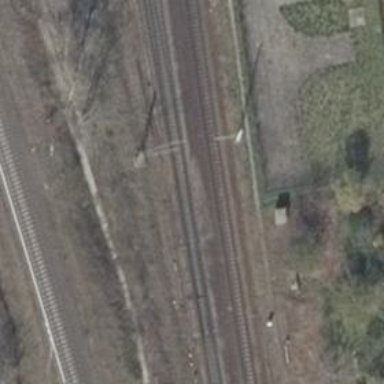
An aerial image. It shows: Junction on the railway.